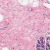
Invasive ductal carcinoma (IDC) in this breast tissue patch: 0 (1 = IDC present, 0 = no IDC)